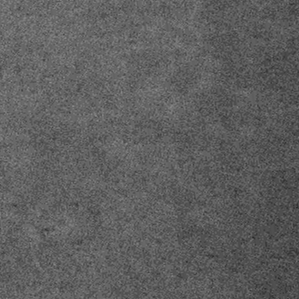
Label: frost